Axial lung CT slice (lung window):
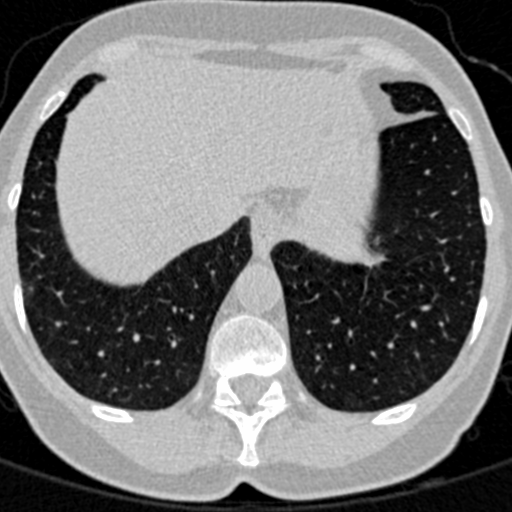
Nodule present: no